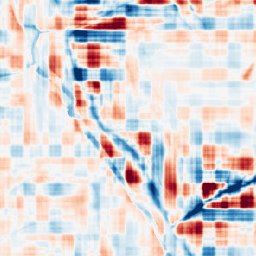
Category: wavelet
Decomposition family: wavelet_reverse_biorthogonal
Decomposition parameters: wavelet: rbio3.5
level: 5
Upsampling method: quartic
Upsampling parameters: scale: 8
Upsampling scale: 8